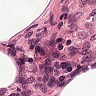
Metastatic tissue present: no